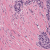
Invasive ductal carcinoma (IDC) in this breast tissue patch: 1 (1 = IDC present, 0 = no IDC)